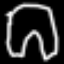
Label: pants